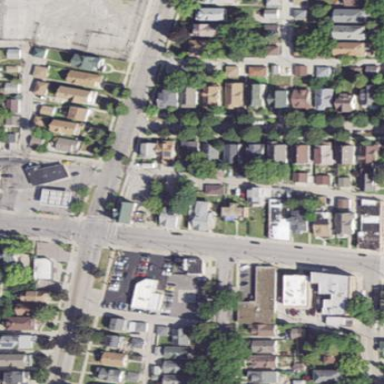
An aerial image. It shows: Sidewalk.